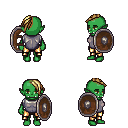
a pixel art fantasy rpg character, female body template, orc, green skin, steel chest armor, gold greaves, blonde long mohawk hairstyle, shield, four views (front, back, left, right), 2x2 character sprite sheet, small pixel art, hard edges, no anti-aliasing